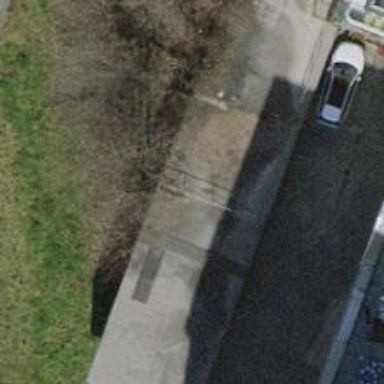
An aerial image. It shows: Group of garages.